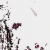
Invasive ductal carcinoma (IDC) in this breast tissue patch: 0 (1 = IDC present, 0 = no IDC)